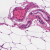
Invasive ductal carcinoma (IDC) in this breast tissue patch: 0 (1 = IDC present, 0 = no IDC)